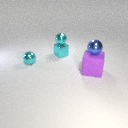
large purple rubber cube to the right of small cyan metal cube